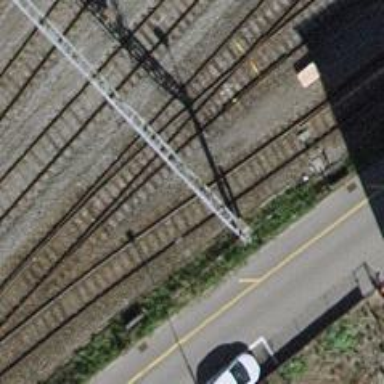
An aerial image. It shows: Single-track railway siding with electrified contact lines.